Question: I would like to extract a single colour (e.g. #a87830) from an image, changing every other colour to white. The input can be a bit noisy, so pixels of a close colour could be included. Ideally all non-white pixels at the end would be converted to black (i.e. output is a 1-bit-depth image).
I might want to batch process this, so I am hoping for something like an imagemagick commandline, or something I could code up using the PHP imagemagick extension. (I am sure ImageMagick must be able to do this, if the right parameters can just be worked out, which is why I tagged it, but I am open to other software, as long as it works on Linux.)
I am trying to do the first preprocessing stage for the <URL> program, which is nicely shown by this image:

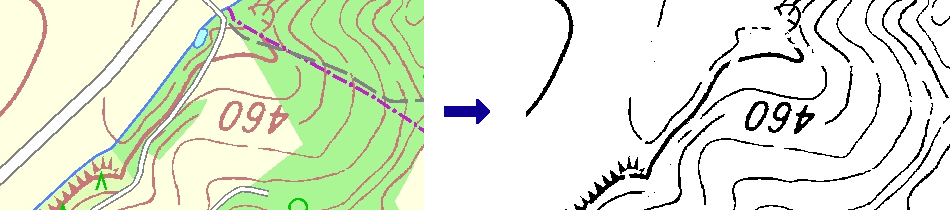
Answer: Here is one to try:
'''
convert http://i.stack.imgur.com/rK259.png -fuzz 33% -fill black -opaque "#A87830" -threshold 12% black+white.png
'''
The '-fuzz' parameter makes all colors match that are within a certain proximity of the color defined by '-opaque'. No '-fuzz', and you'll match these pixels only which are exactly '"#A87830"'.
The '-threshold' converts color pixels to black or white, where the percentage defines the limit: above turns black, below turns white.

You can modify the command from '-opaque "<color-definition>"' to '+opaque "<color-definition>"' to the meaning of the color selection: it will replace pixels that are NOT this color (this time I skip the '-threshold' parameter in order to keep colors):
'''
convert http://i.stack.imgur.com/rK259.png -fuzz 33% -fill black +opaque "#FFFFFF" other.png
'''